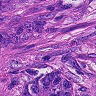
Metastatic tissue present: yes